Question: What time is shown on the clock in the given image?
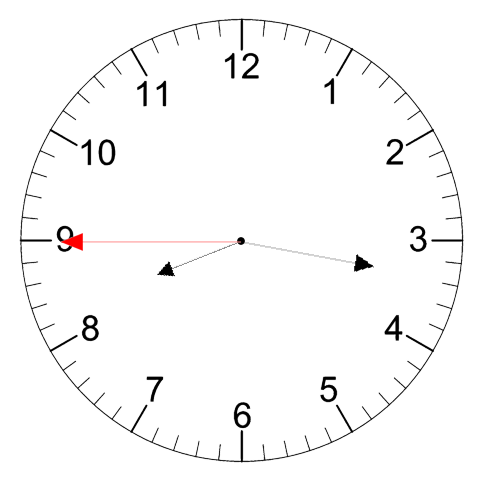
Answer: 08:16:45